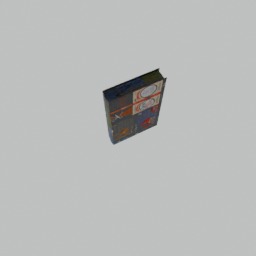
Label: tools